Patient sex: F
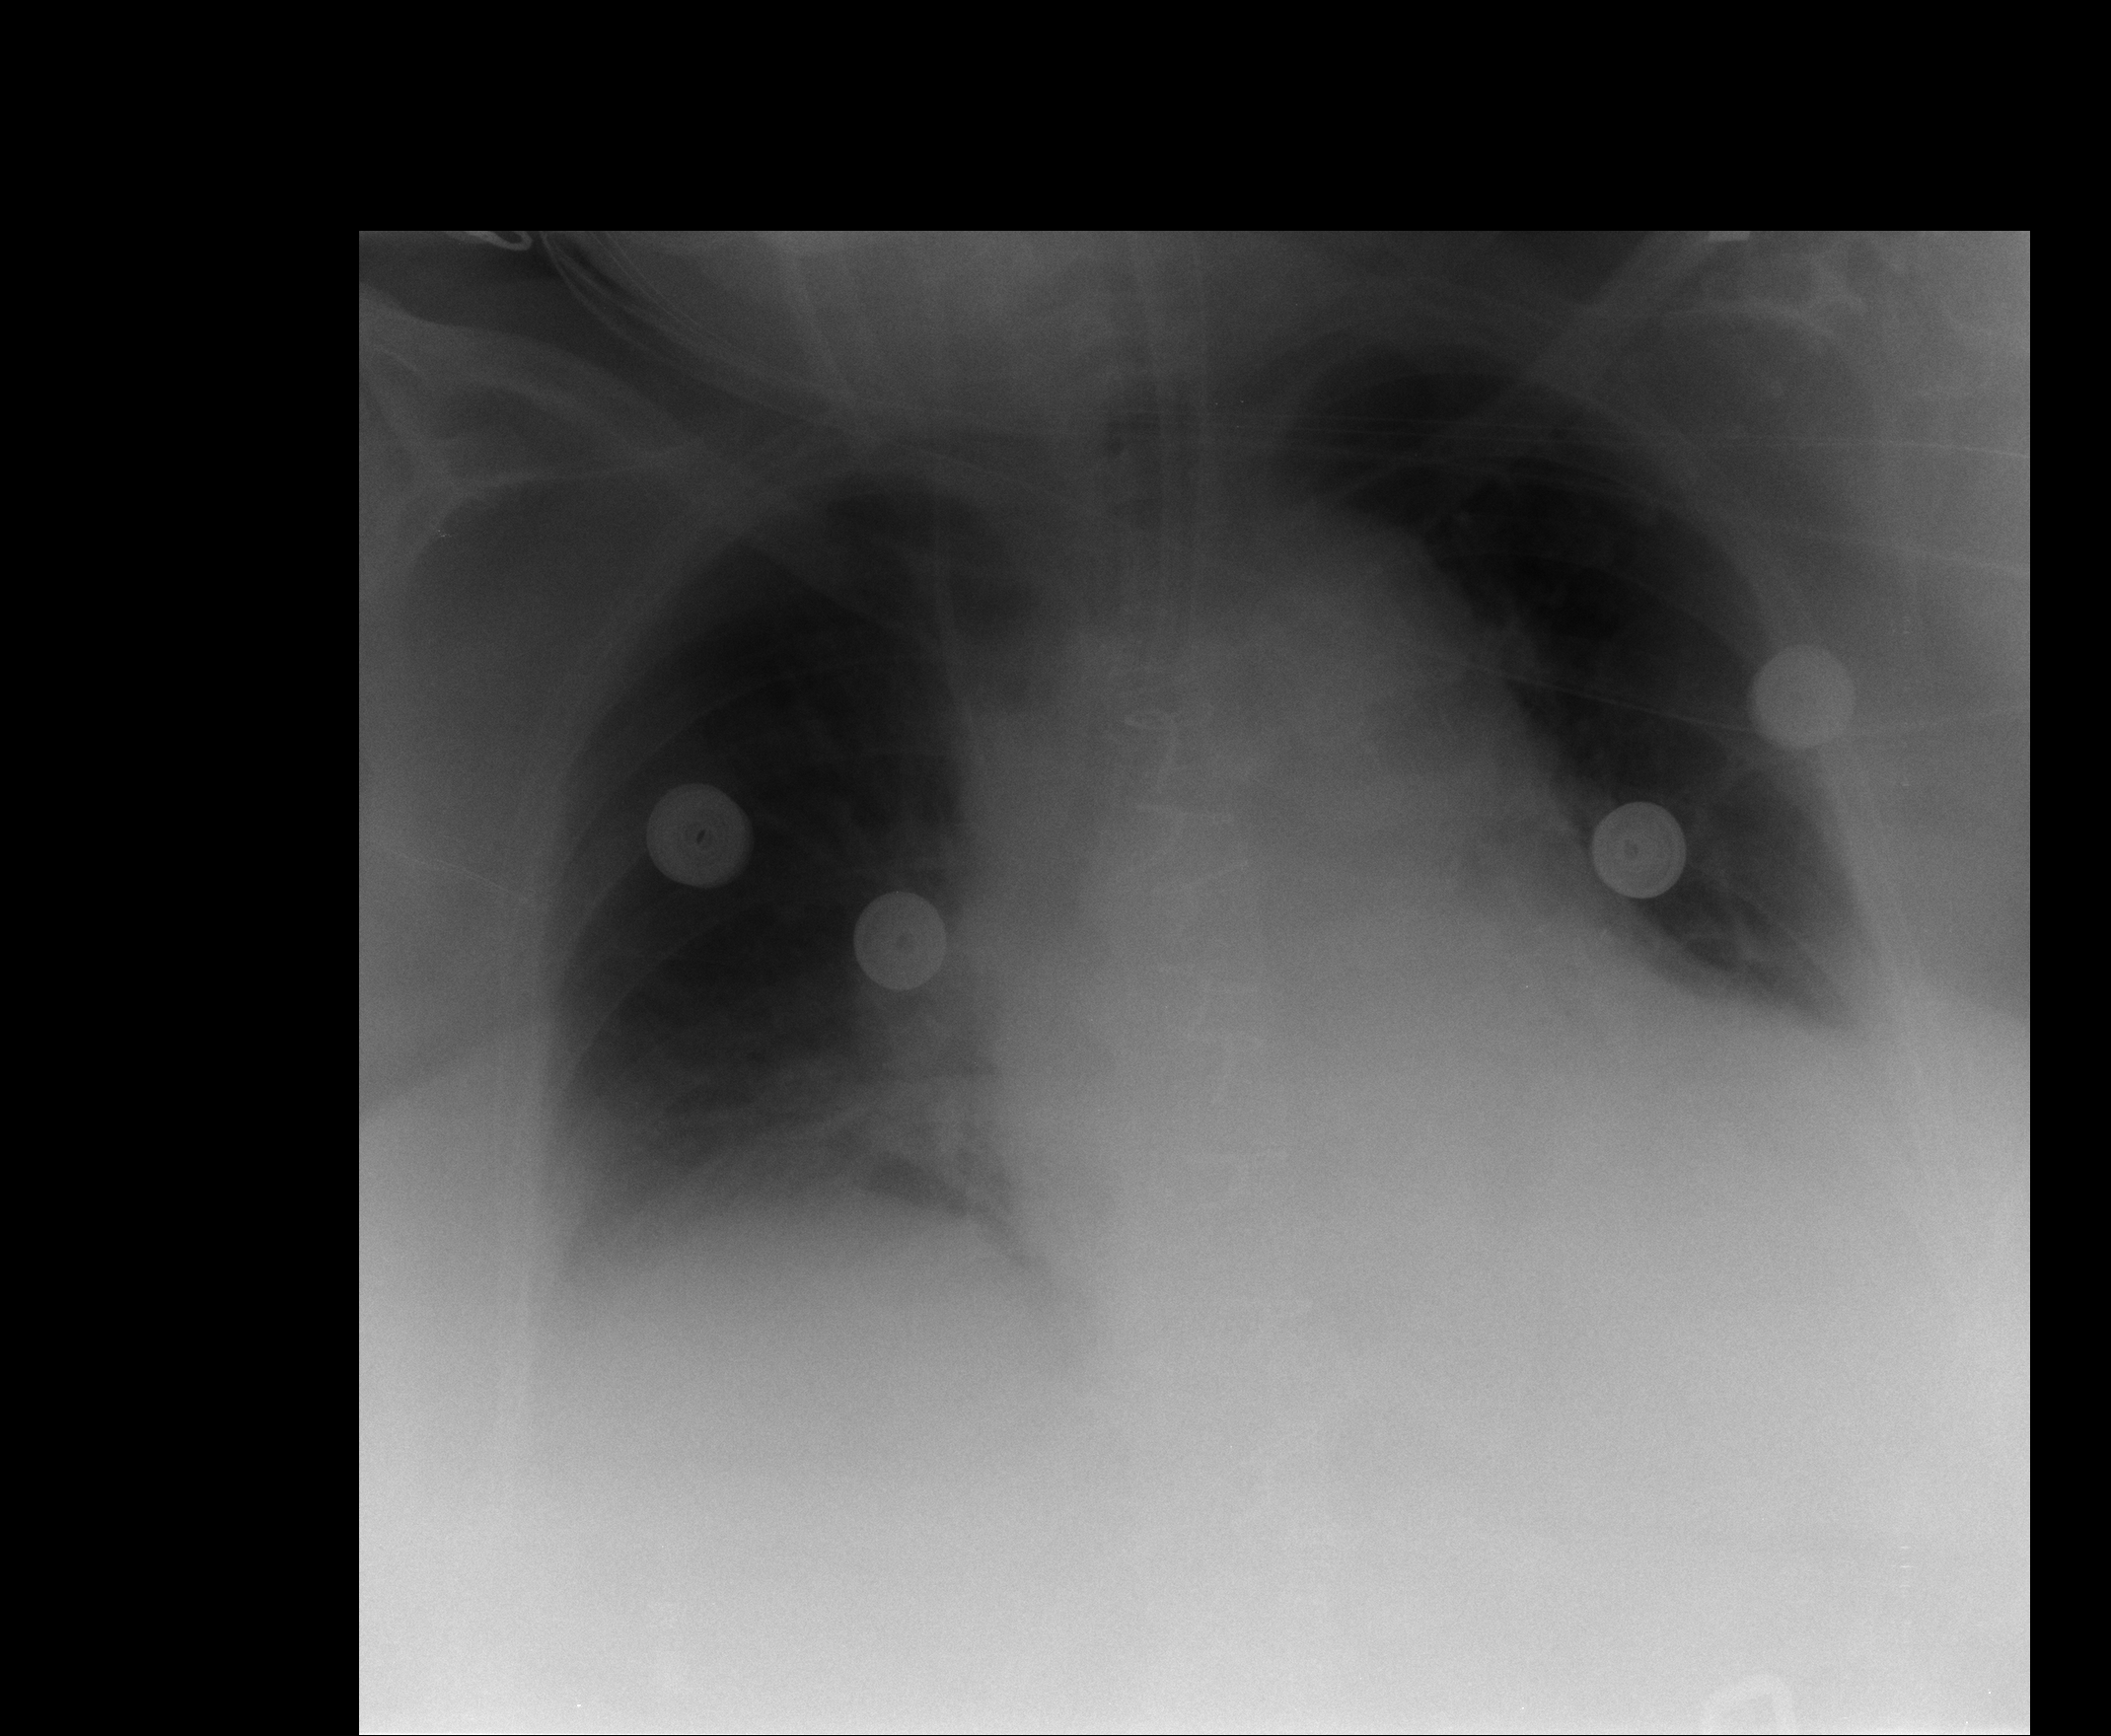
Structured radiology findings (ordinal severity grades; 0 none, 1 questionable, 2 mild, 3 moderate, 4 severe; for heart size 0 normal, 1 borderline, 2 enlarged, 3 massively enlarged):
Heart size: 2
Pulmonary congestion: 2
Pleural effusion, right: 2
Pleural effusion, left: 0
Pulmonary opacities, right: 3
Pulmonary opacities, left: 0
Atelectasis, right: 2
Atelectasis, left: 2